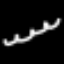
Label: squiggle